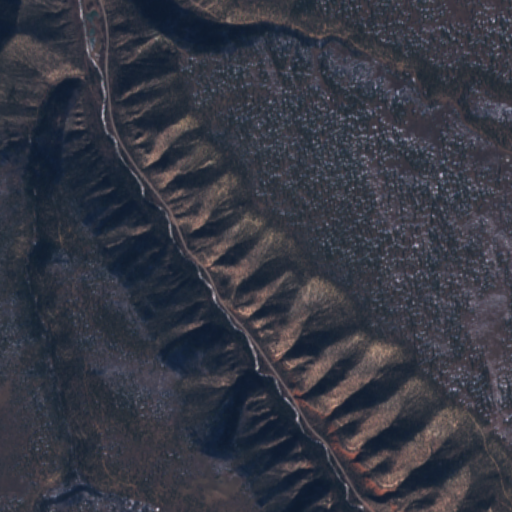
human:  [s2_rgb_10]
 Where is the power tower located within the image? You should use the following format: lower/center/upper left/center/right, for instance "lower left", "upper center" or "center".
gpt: The power tower is located in the lower right of the image.
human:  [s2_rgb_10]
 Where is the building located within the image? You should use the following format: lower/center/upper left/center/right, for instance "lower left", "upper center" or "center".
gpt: The building is located in the upper left of the image.
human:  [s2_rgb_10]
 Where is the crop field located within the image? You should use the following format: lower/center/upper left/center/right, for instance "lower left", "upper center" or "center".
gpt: There is no crop field in the image.